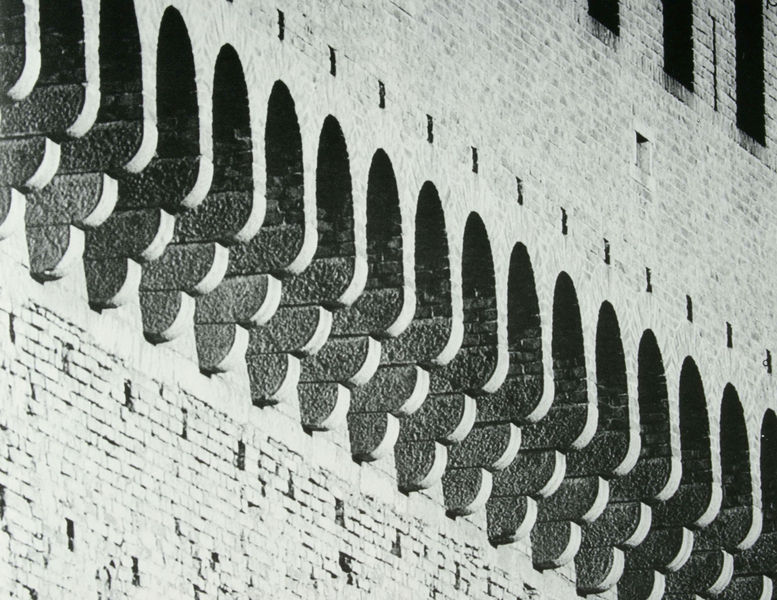
Titel: Baudetail der Schlossmauer
Künstler: Leonardo da Vinci
Standort: Mailand
Institution: Castello Sforzesco
Schlagwörter: kämpfer, schatten, weiß, fenster, grau, hell, licht, schwarz, stützen, gebäude, haus, profile, wand, architektur, kragen, stein, steine, sonne, rund, ansicht, bogen, fassade, italien, wüste, mauer, ziegel, backstein, rauh, vorsprung, detail, ornamente, foto, fotografie, photographie, bögen, fugen, burg, orient, palast, mauerwerk, schwarzweiss, löcher, arkaden, photo, fries, gemäuer, rau, öffnung, arabisch, gesims, quader, rundbögen, florenz, bleich, konsolen, fotographie, luke, zinne, backsteine, schießscharten, bogengang, rustica, ziegelmauer, gemauert, aussenfassade, mauersteine, regelmäßig, zeigel, scharten, luken, schlitze, schiessscharte, fensterchen, gusserker, schisshus, überkragen, wannd, ogoto, schießschaften, bauzier